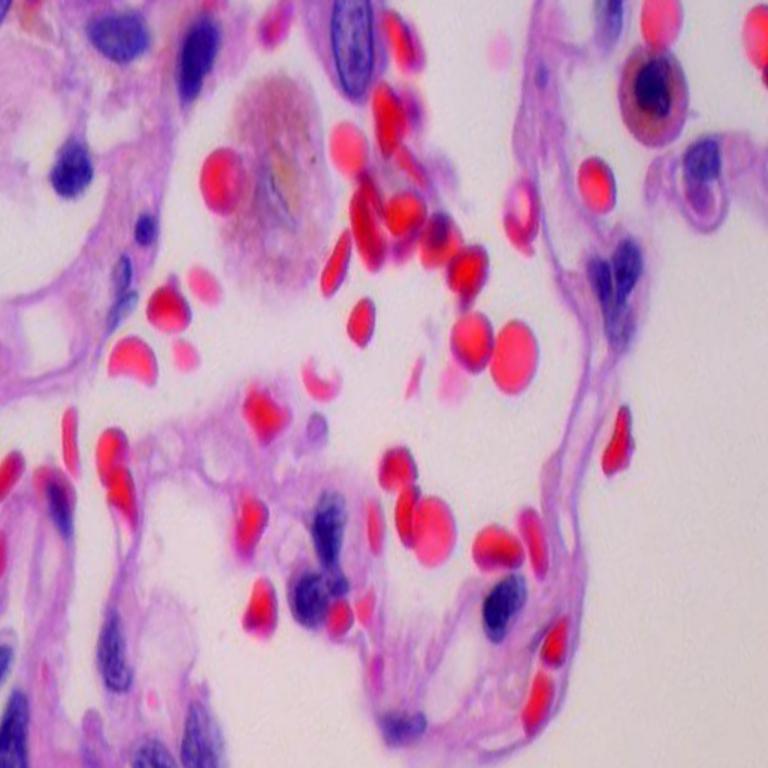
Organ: lung
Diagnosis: benign